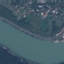
Land use / land cover class: River